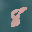
Label: 8